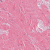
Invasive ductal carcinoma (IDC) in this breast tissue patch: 0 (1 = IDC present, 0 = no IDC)